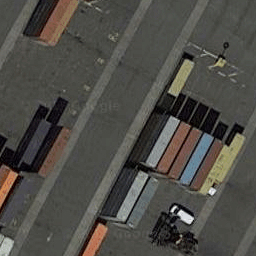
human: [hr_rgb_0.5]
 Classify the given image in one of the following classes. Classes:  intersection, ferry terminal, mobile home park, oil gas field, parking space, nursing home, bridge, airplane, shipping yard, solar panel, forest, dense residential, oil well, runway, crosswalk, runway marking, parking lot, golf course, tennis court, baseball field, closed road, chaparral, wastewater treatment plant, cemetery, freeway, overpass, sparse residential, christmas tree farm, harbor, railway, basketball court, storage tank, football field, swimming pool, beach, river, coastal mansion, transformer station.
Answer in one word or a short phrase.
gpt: shipping yard